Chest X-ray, PA view. Patient: 39 years old, sex F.
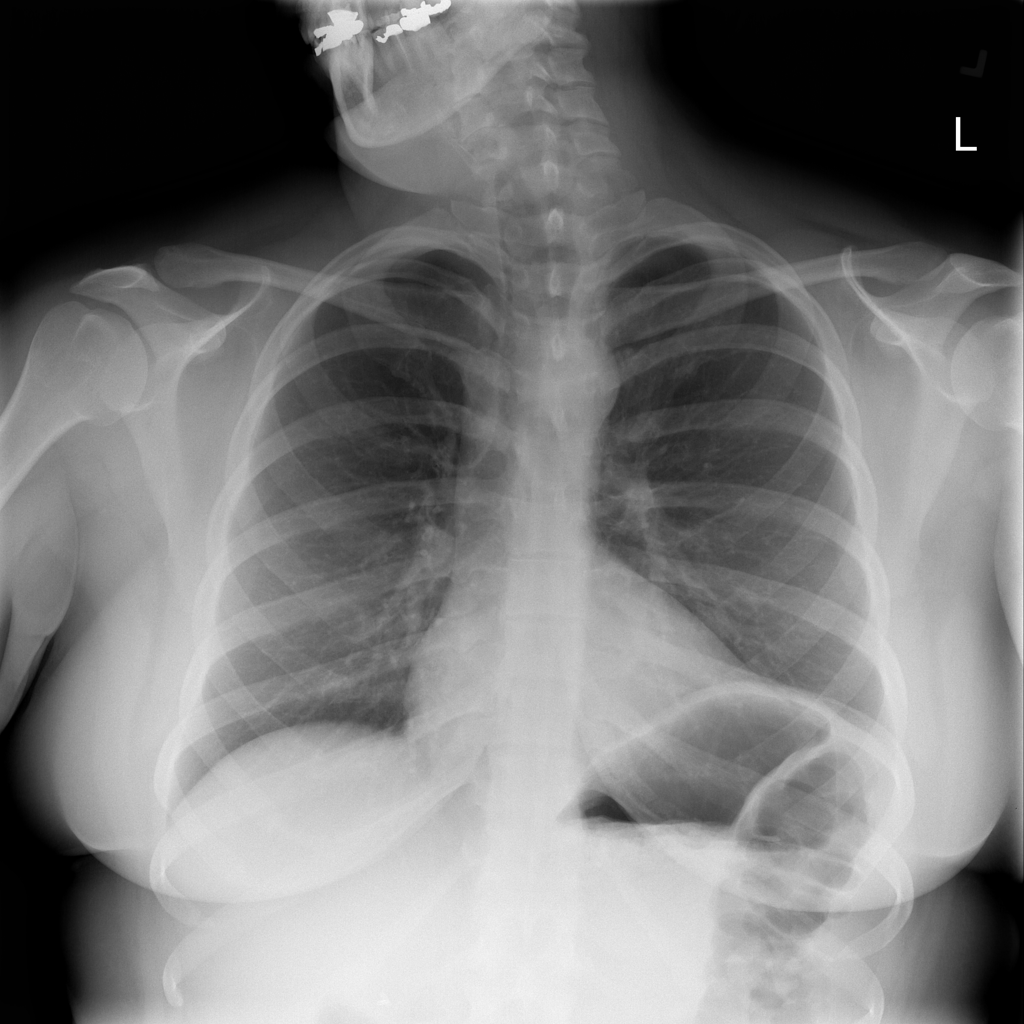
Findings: Infiltration